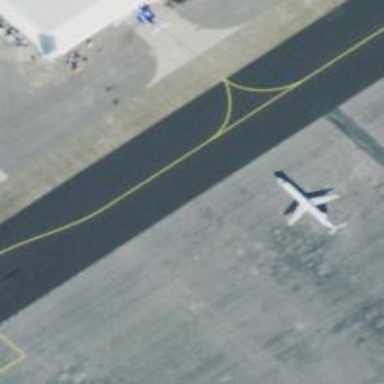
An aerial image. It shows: View of taxiway at the airport.